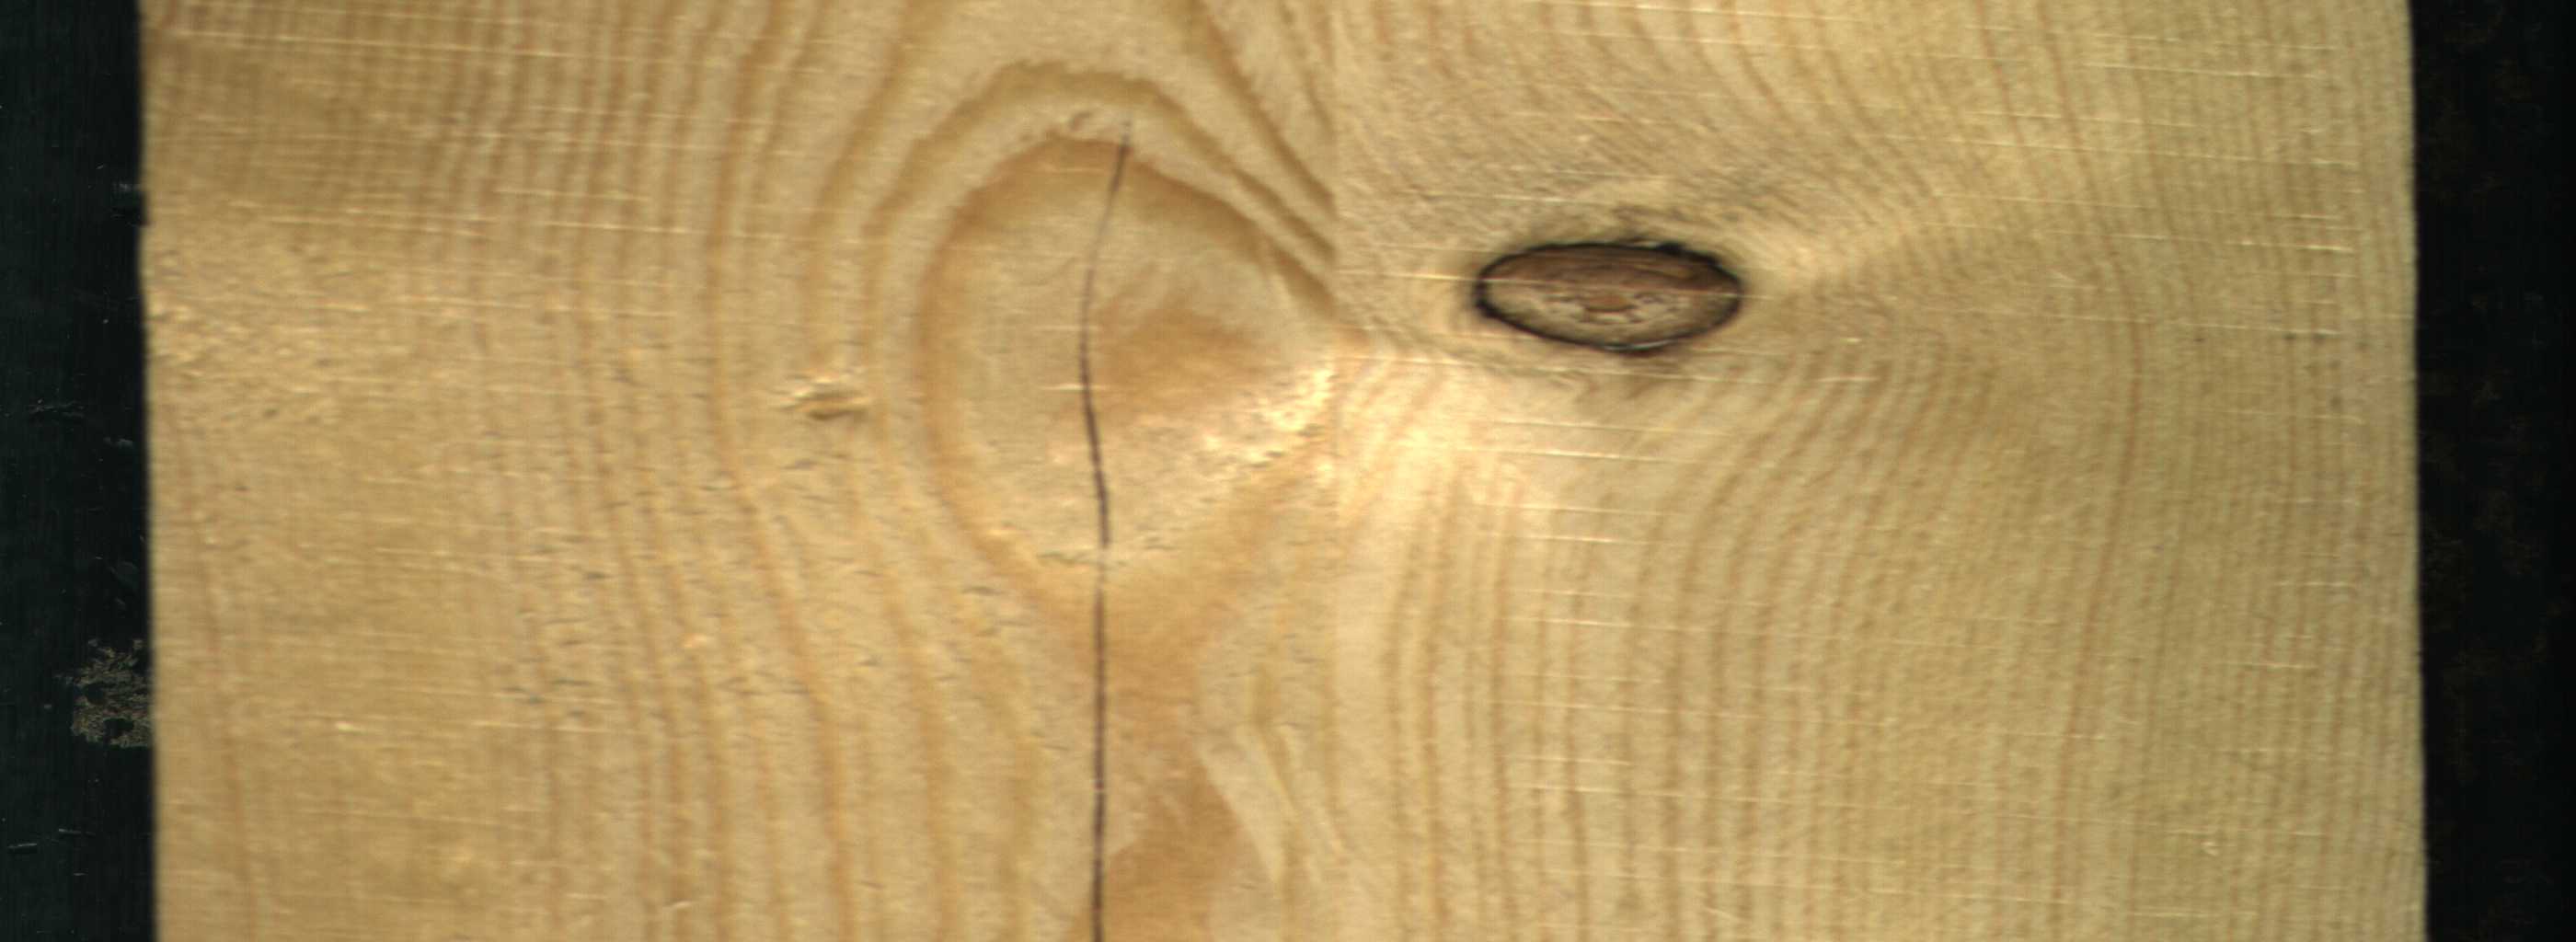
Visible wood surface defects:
Crack
Dead_Knot